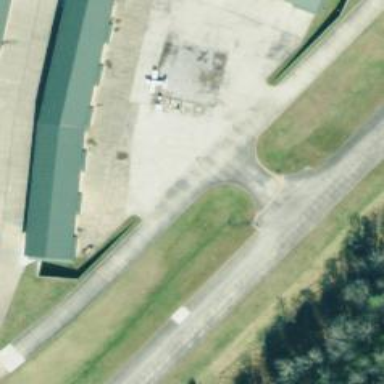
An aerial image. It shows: Apron at the airport.